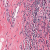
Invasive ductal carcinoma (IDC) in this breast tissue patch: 0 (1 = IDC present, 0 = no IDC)